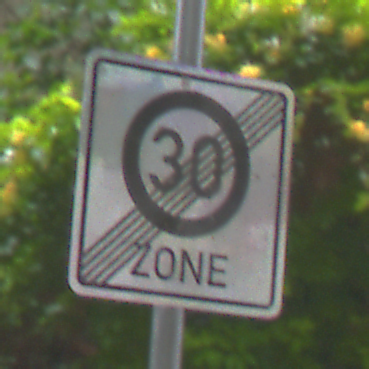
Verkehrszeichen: EndeZone30
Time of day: MorningAfternoon
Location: Outdoor (Urban)
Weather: Overcast
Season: NotSpecified
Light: Natural